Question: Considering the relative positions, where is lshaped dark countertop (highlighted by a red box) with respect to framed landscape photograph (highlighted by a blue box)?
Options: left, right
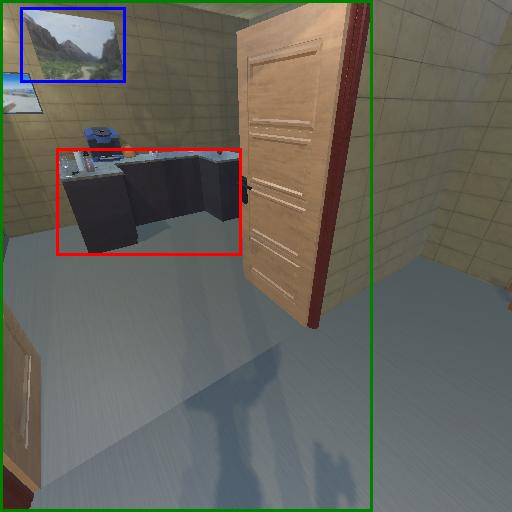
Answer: left